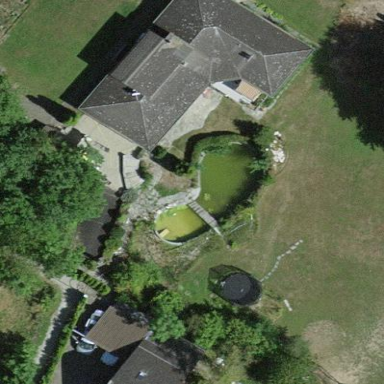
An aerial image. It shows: Swimming pool located in leisure land.